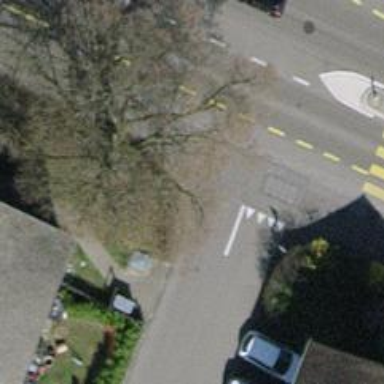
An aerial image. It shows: Urban tree adds touch of nature to the surroundings.